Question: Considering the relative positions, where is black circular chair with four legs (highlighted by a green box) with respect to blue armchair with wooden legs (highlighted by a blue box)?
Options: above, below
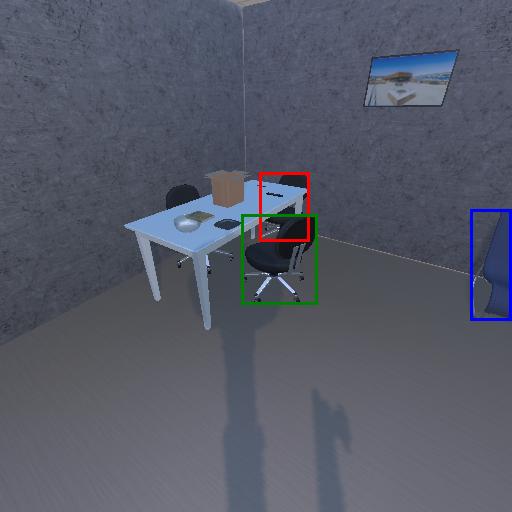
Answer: above